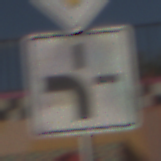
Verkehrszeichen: VerlaufVorfahrtsstrasse1
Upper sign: Vorfahrtsstrasse
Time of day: MorningAfternoon
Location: Outdoor (Special)
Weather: PartlyCloudy
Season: NotSpecified
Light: Natural